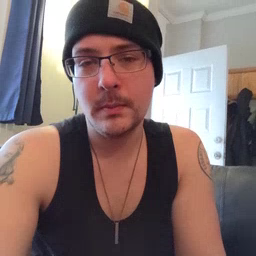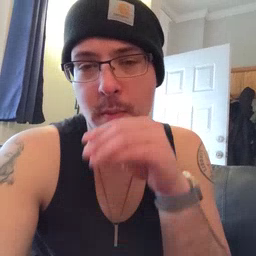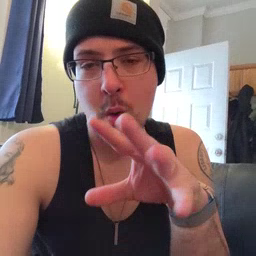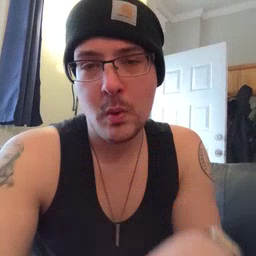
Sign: blow